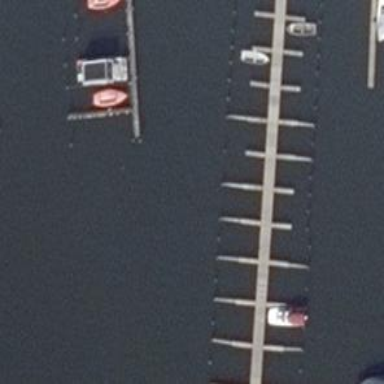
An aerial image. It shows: Man-made pier.